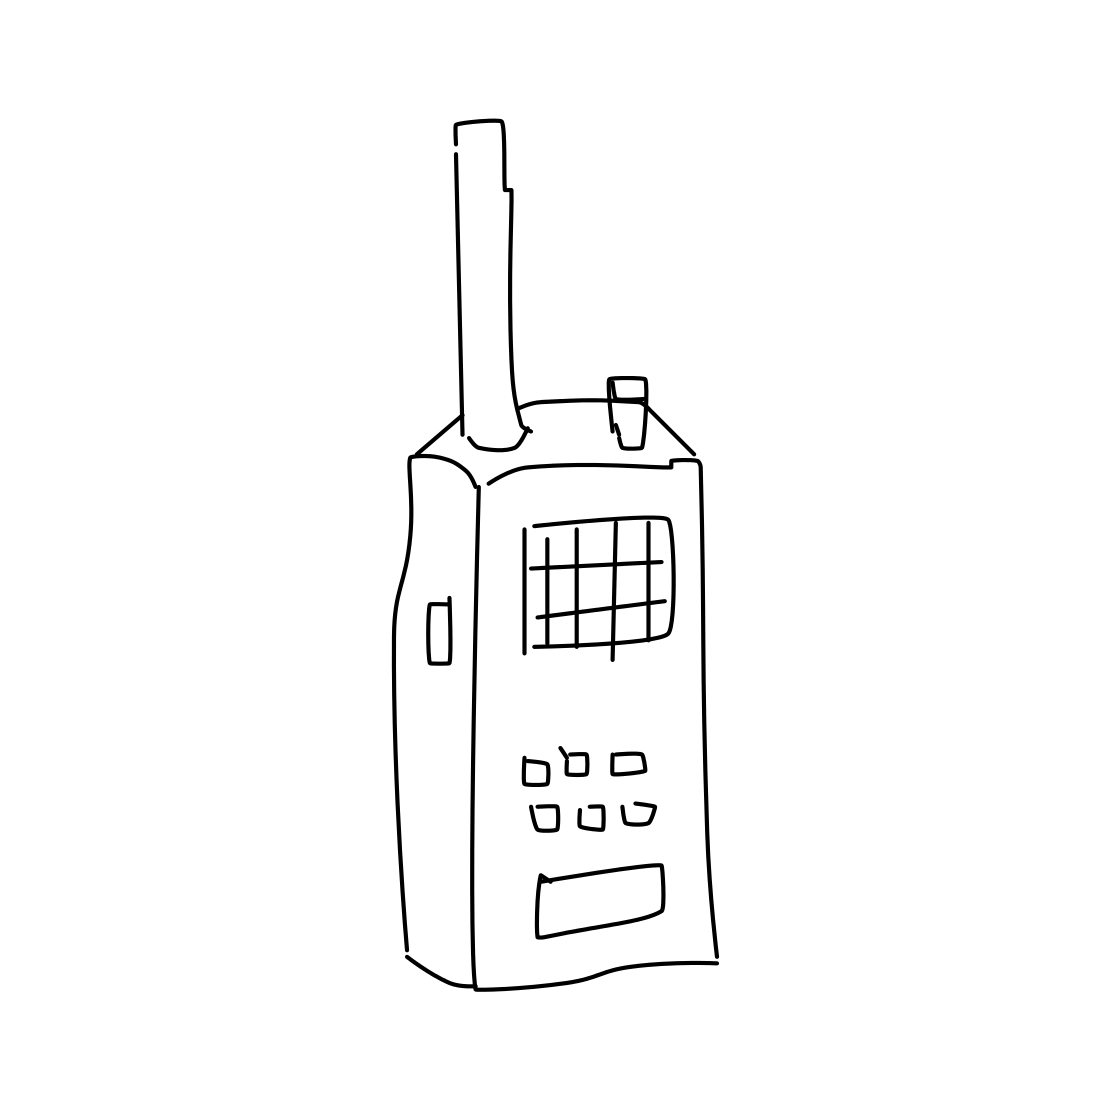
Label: walkie talkie